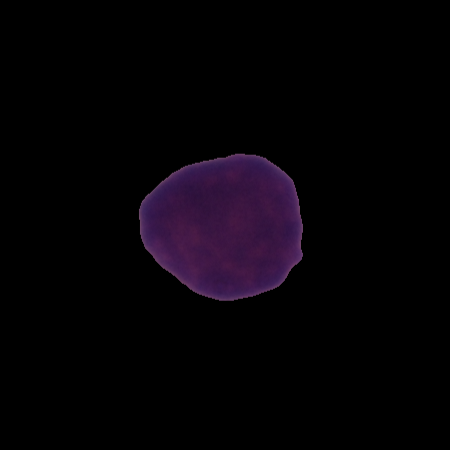
Label: healthy